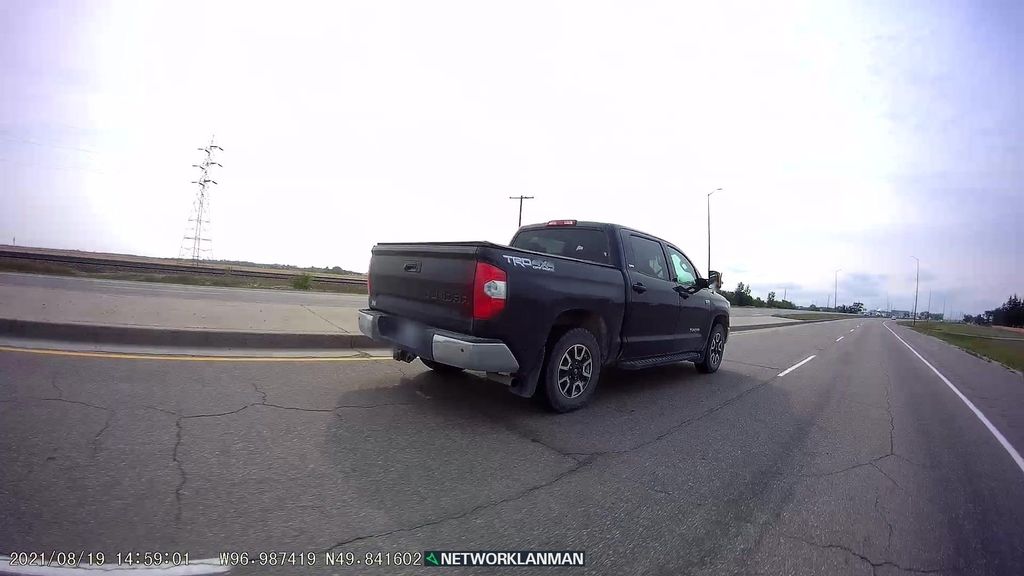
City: winnipeg